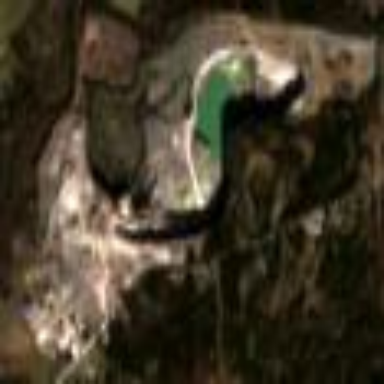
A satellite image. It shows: Quarry area that is man-made.